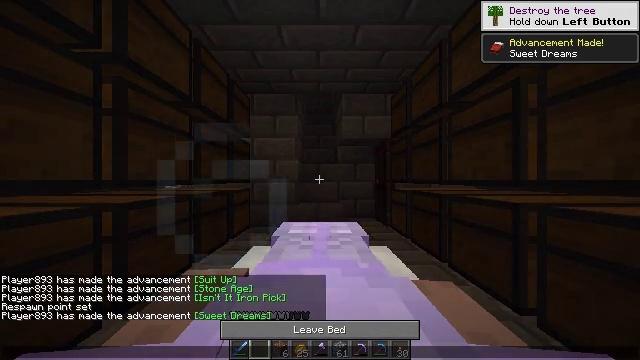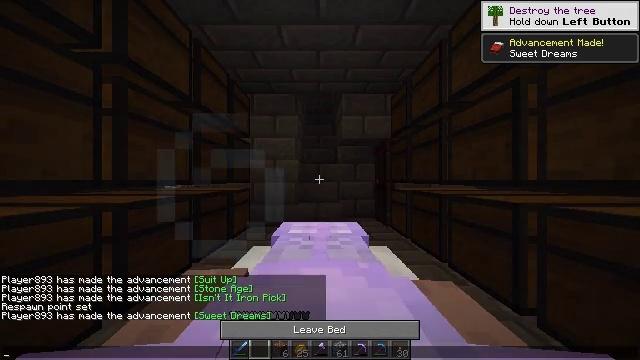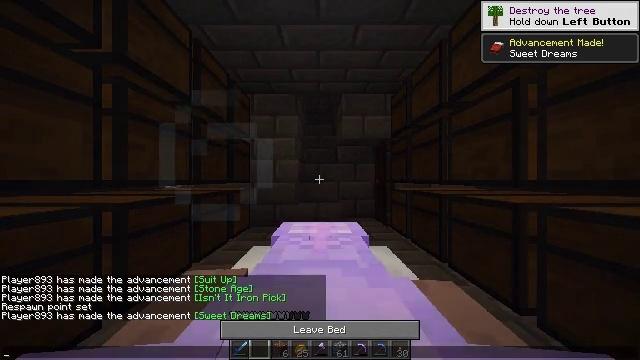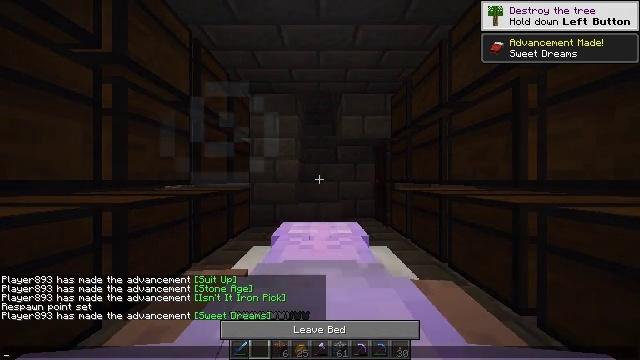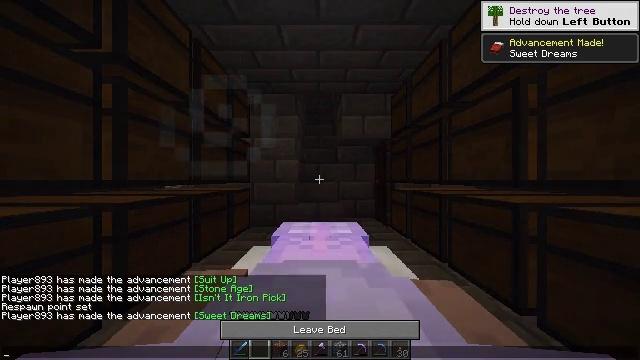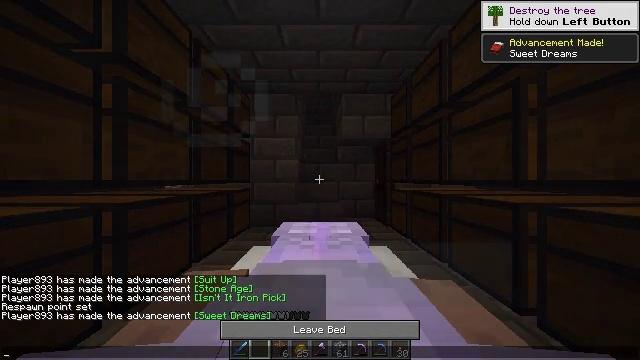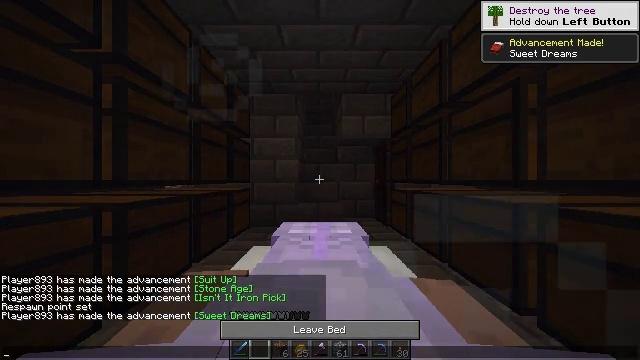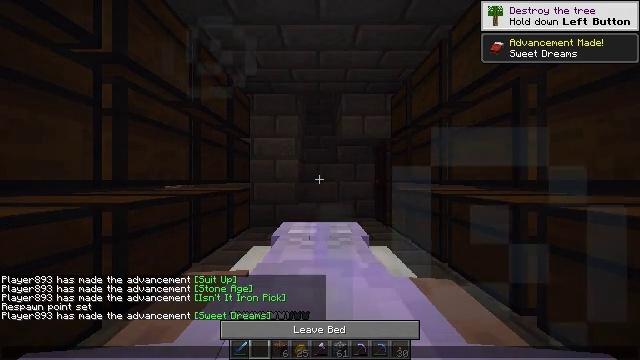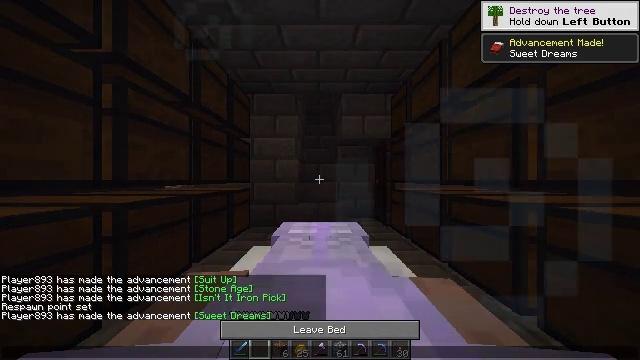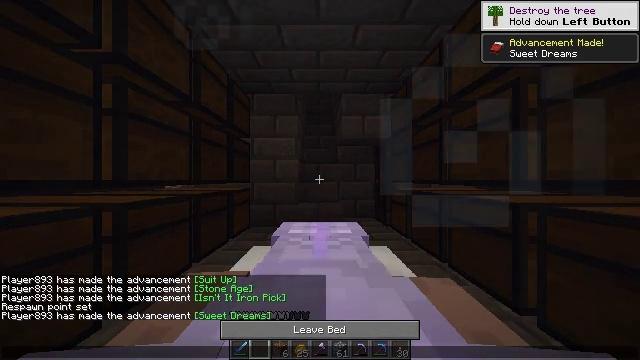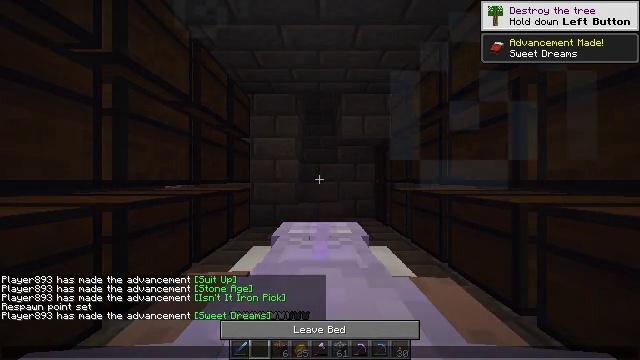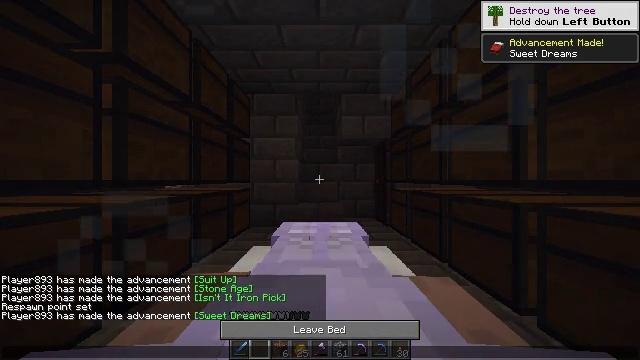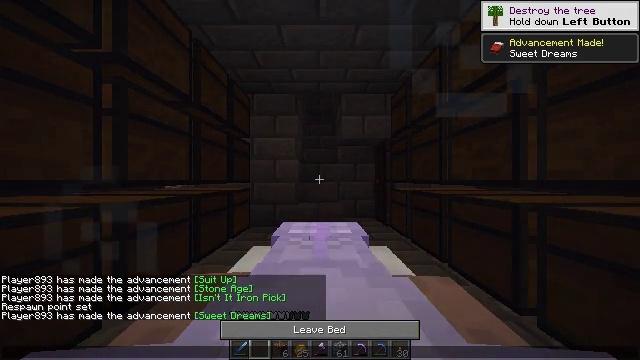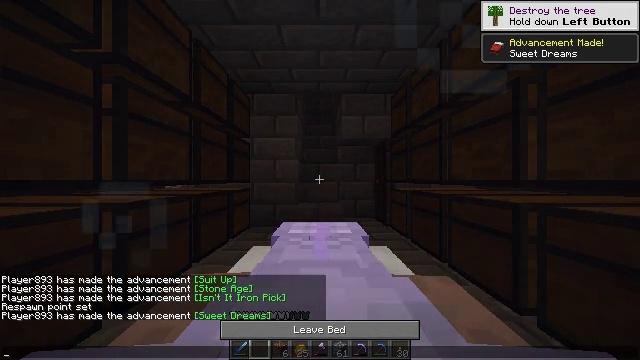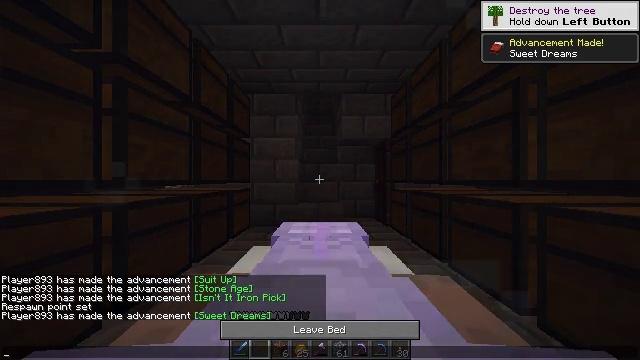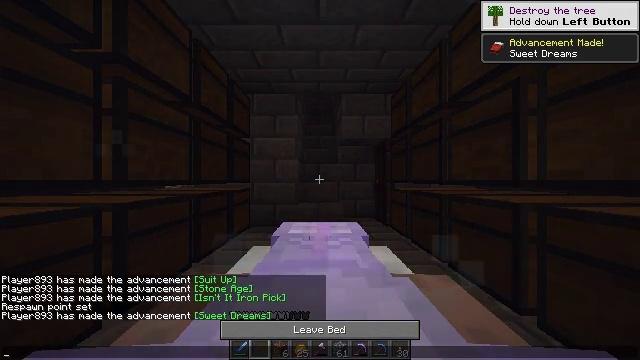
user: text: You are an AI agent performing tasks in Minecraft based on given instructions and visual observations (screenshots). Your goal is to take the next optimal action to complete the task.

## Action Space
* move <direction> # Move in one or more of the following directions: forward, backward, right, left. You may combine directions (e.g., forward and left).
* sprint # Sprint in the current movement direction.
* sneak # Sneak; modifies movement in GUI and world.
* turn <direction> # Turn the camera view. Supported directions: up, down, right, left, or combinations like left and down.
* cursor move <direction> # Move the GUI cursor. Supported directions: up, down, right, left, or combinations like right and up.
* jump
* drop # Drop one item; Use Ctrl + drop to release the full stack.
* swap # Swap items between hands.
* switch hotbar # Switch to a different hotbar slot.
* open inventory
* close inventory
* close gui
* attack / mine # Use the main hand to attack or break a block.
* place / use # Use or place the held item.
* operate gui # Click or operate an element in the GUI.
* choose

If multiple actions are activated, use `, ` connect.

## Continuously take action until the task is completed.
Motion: motion action
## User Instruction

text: Retrieve the white bed for later use.
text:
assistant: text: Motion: no_op
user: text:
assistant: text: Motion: no_op
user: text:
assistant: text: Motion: no_op
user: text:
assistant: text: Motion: no_op
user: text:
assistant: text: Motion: no_op
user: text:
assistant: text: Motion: no_op
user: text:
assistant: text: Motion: no_op
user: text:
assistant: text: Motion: no_op
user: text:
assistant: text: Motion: no_op
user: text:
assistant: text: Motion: no_op
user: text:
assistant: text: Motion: no_op
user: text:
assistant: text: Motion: no_op
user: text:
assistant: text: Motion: no_op
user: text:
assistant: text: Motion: no_op
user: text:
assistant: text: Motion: no_op
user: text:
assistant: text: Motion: no_op
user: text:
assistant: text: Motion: no_op
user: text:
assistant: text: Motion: no_op
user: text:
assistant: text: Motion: no_op
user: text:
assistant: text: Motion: no_op
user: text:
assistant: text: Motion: no_op
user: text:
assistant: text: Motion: no_op
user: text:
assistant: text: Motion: no_op
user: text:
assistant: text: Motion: no_op
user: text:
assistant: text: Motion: no_op
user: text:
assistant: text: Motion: no_op
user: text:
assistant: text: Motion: no_op
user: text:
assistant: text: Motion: no_op
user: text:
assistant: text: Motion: no_op
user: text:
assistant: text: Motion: no_op